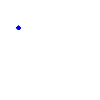
Particle: kaon